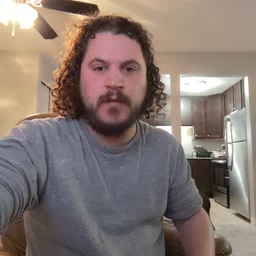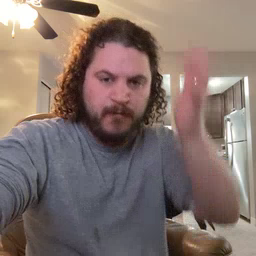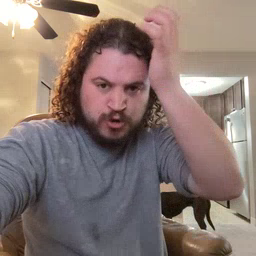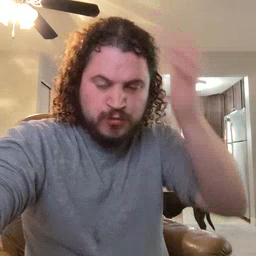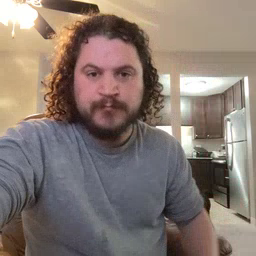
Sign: garbage